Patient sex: M
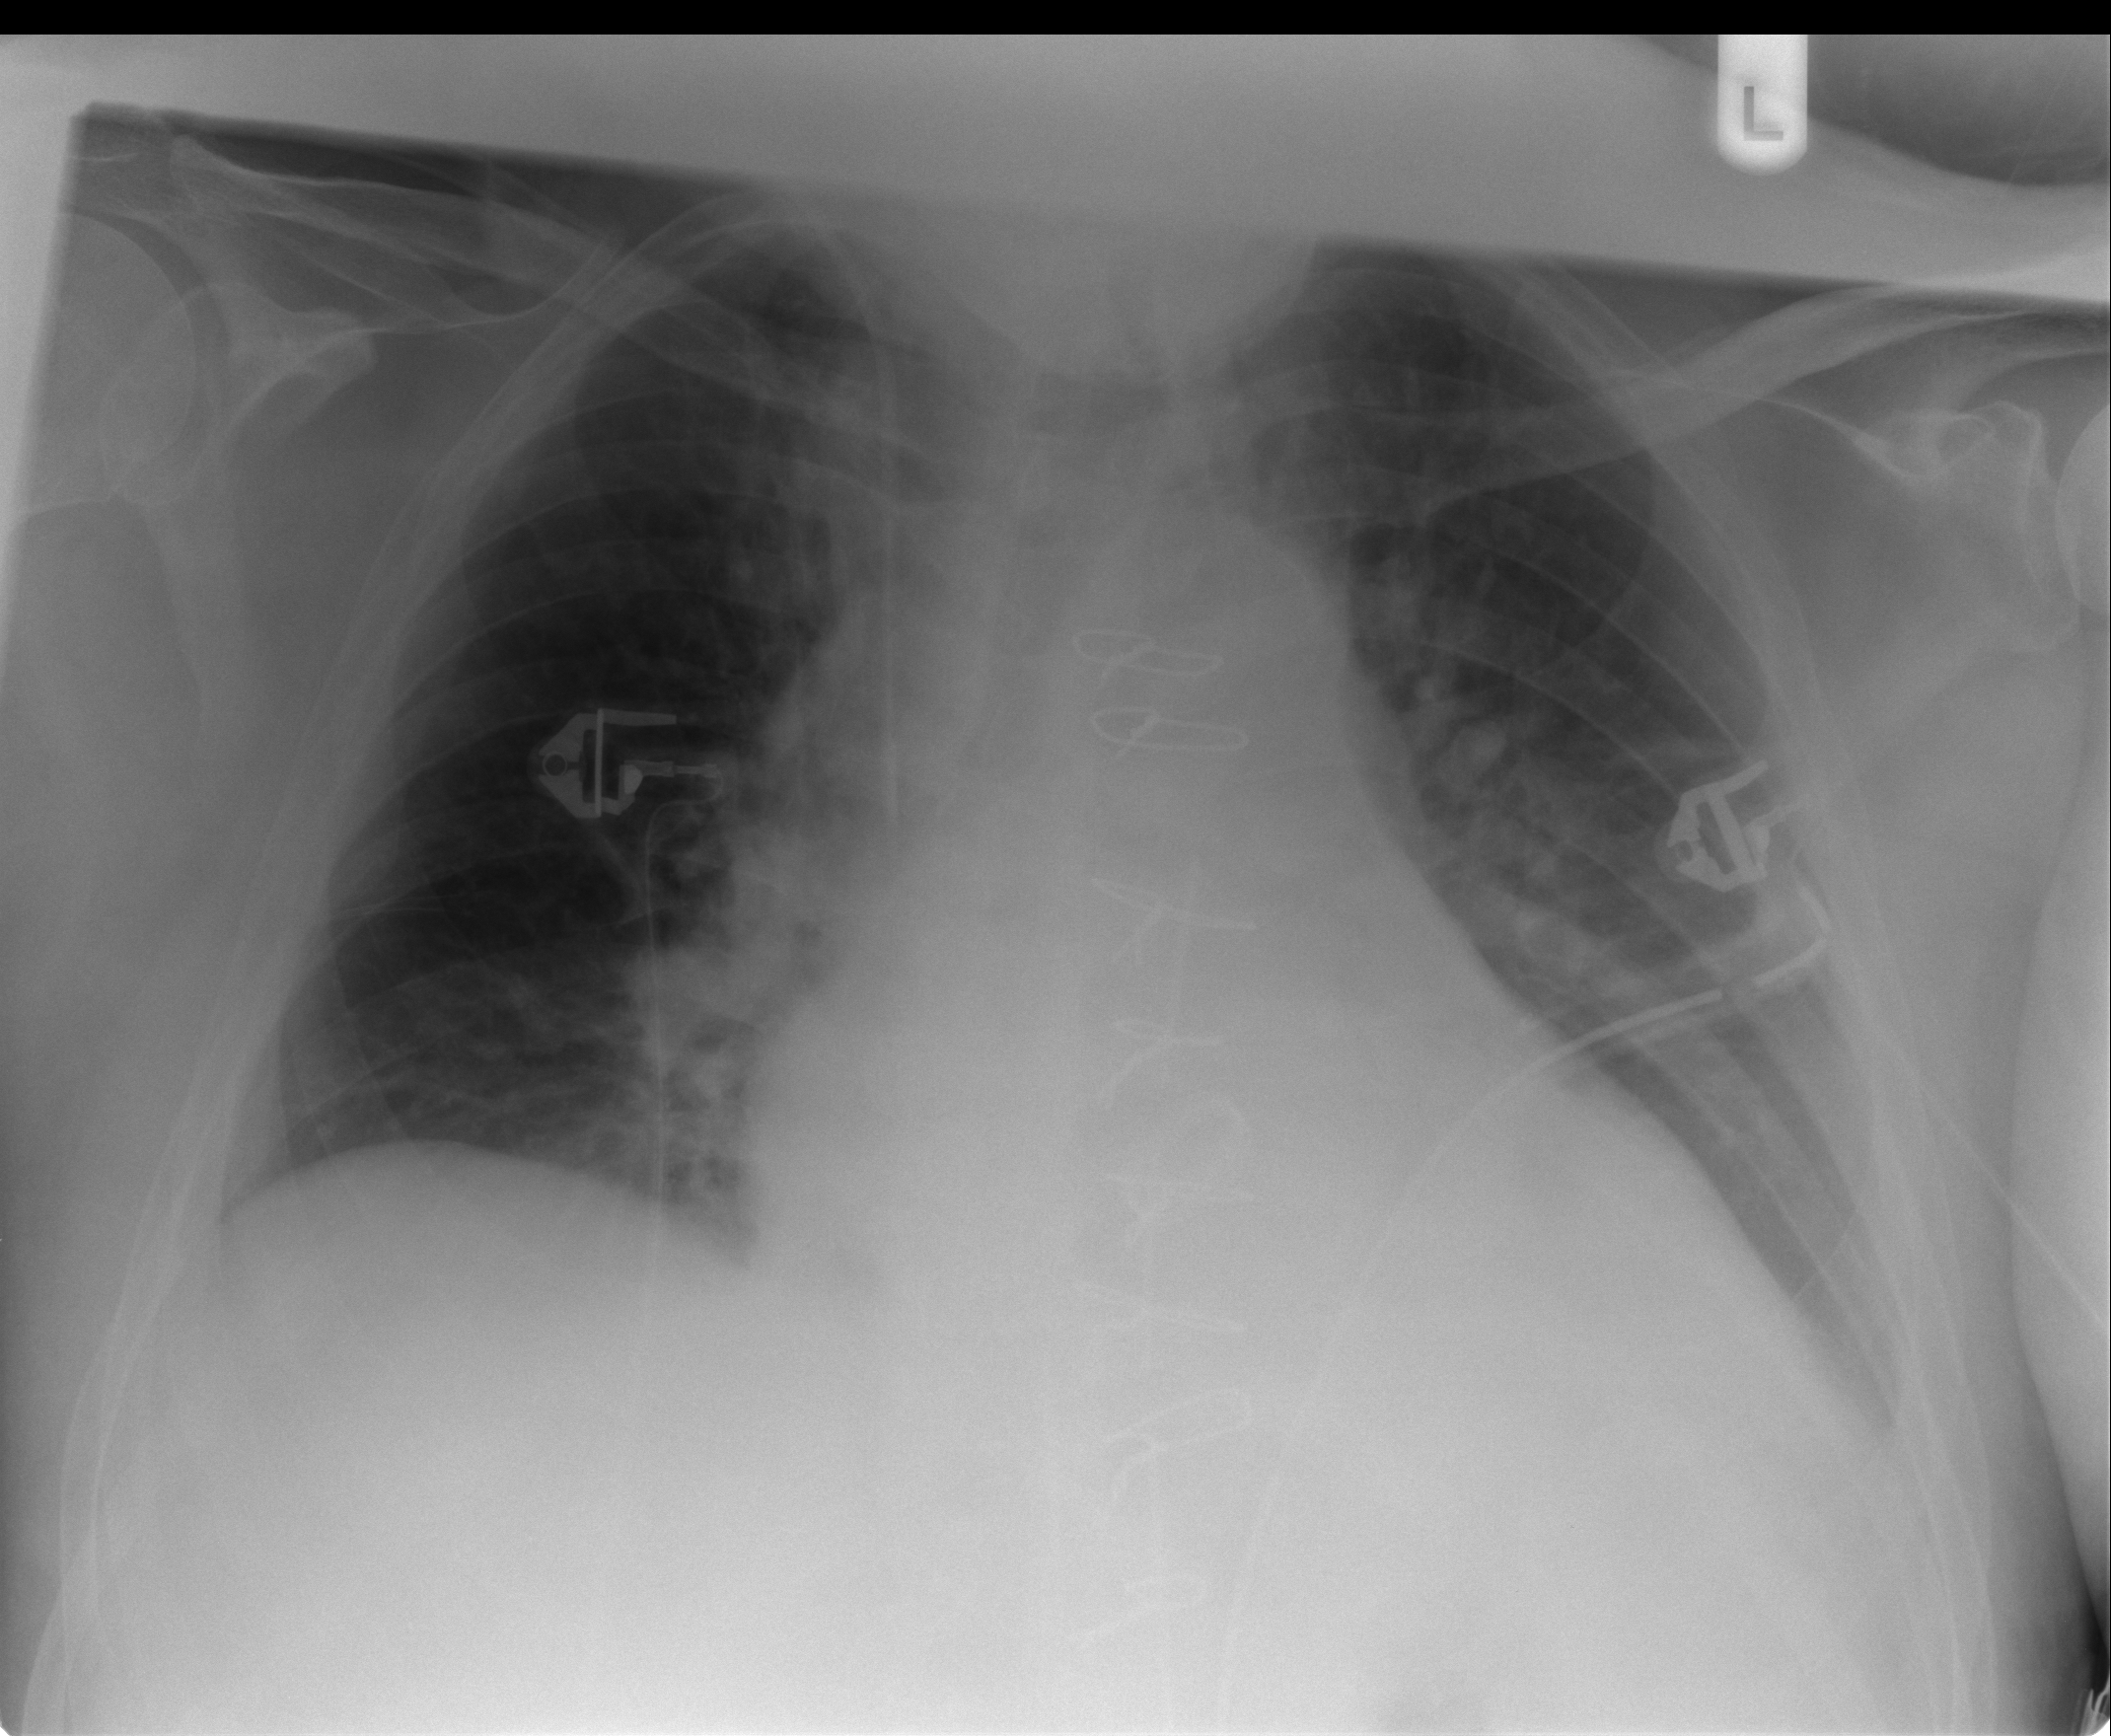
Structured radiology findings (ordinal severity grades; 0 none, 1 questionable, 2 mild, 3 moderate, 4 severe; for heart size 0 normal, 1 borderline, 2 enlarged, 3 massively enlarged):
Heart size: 0
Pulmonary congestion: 2
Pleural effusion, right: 0
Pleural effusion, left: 2
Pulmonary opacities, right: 0
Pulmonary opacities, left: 0
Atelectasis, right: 0
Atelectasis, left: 2